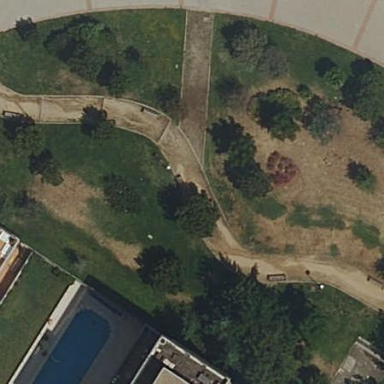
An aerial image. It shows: Park.